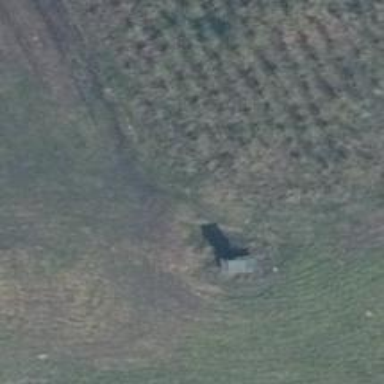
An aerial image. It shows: Hunting stand.